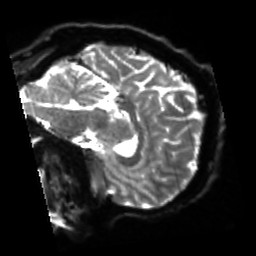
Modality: sbref
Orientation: sagittal
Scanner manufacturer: siemens
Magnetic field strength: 3 T
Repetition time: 4 s
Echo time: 0.0594 s